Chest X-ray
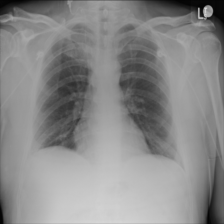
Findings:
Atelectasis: negative
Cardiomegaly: negative
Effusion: negative
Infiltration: negative
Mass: negative
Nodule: negative
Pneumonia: negative
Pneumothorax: negative
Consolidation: negative
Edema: negative
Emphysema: negative
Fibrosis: negative
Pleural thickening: negative
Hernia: negative